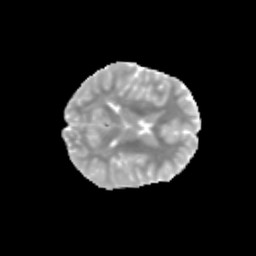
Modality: MD
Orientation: axial
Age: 12
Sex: female
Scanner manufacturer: siemens
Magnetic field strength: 3 T
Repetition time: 3.8 s
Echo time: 0.07 s